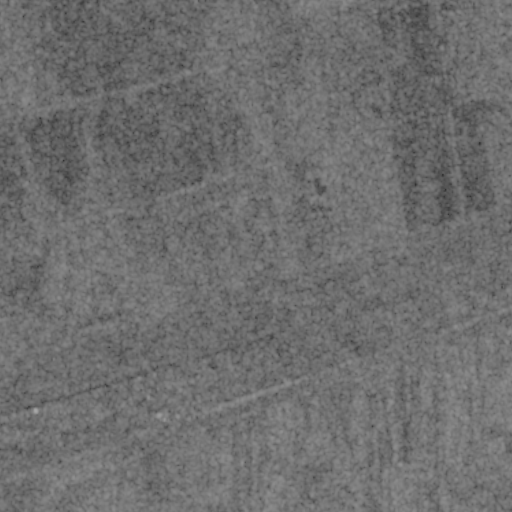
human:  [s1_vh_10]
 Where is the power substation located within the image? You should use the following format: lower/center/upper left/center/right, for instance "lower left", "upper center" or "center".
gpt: The power substation is located in the lower right of the image.
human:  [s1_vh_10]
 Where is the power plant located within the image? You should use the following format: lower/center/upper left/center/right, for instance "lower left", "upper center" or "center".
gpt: There is no power plant in the image.

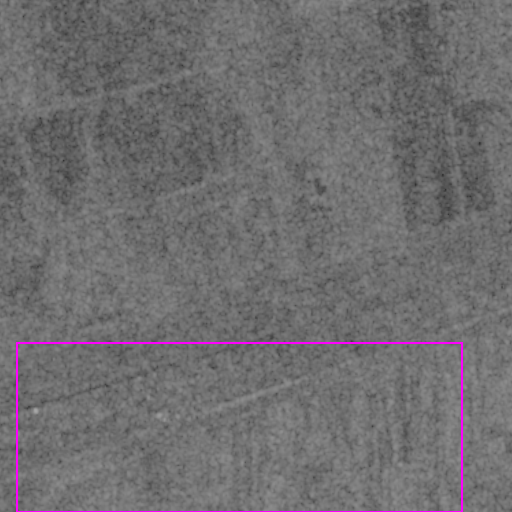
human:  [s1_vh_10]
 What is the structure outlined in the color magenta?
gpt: The structure outlined in magenta is a crop field.
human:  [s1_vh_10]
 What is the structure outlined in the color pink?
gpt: There is no pink outline.